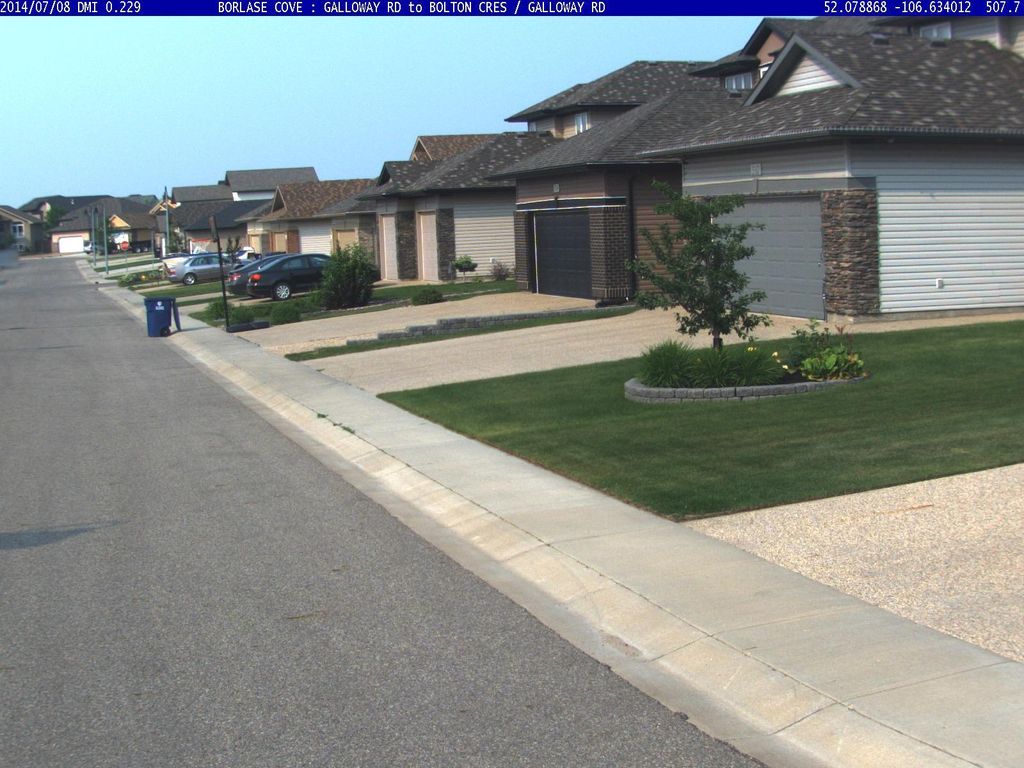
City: saskatoon